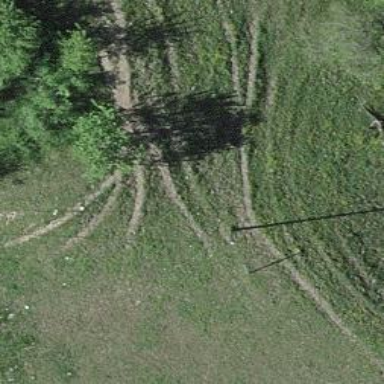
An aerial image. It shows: Minor power line.